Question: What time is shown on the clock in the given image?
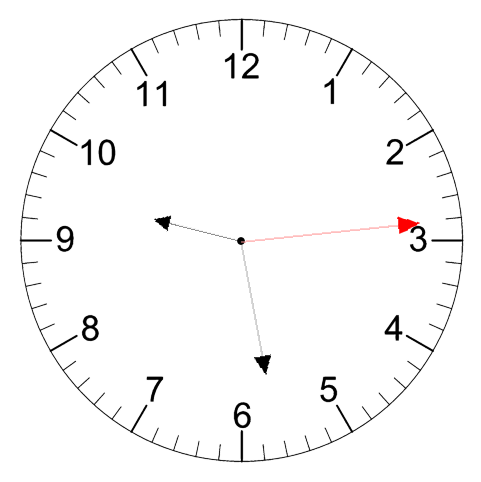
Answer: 09:28:14